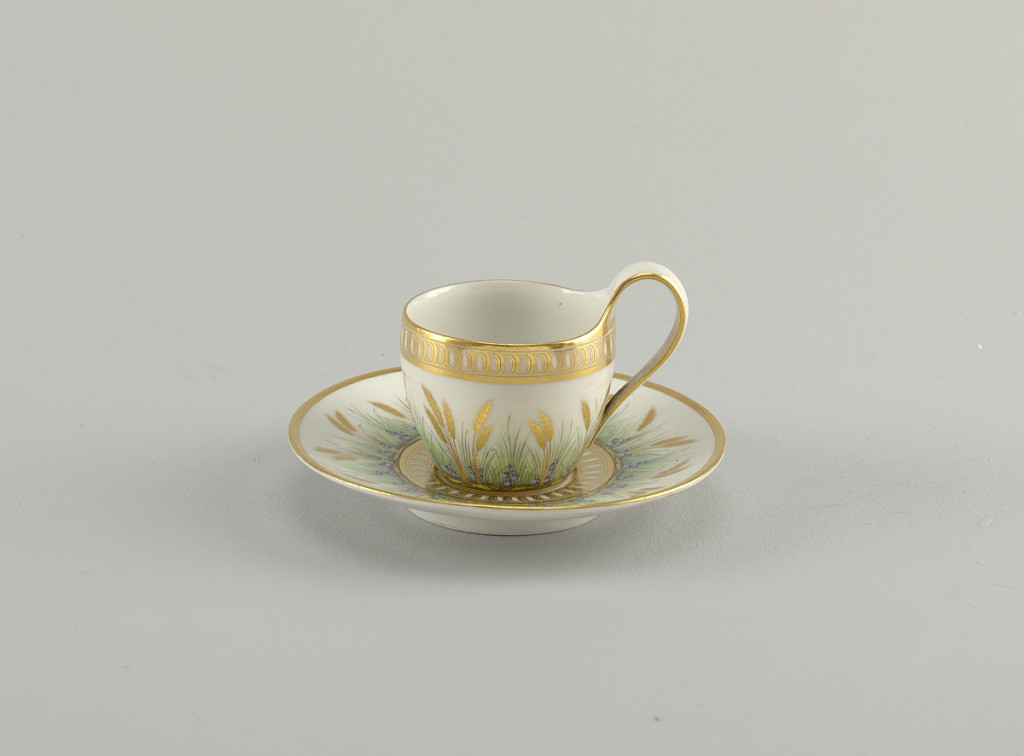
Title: Cup and Saucer with Wheat Stalks
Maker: Royal Porcelain Manufactory, Berlin, German, established 1763
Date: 1795–1815
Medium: hard paste porcelain, vitreous enamel, gold
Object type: cup and saucer
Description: Curved cup with high looped strap handle. Saucer is slightly curved. Overglaze decoration on cup showing flowers, wheat and green grass. Gold edges and bands.